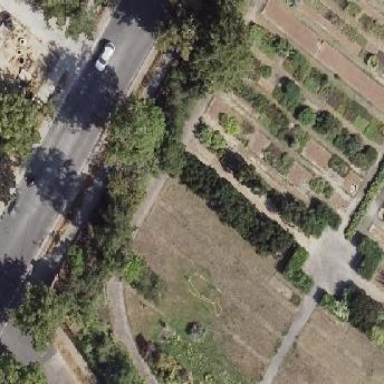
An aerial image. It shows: Flowerbed that is used for landscaping or gardening purposes.